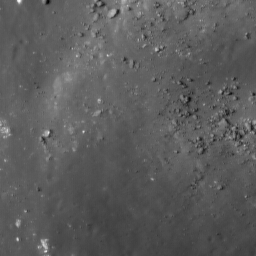
Host type: background_regolith
Lunar coordinates: latitude nan, longitude nan